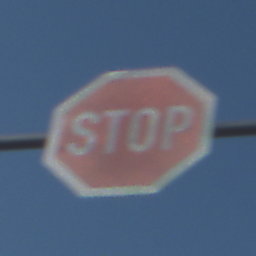
Verkehrszeichen: Stop
Umgebung: Outdoor, Nature
Tageszeit: MorningAfternoon
Wetter: PartlyCloudy
Licht: Natural
Jahreszeit: NotSpecified
Kontrast: HighContrast